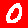
Digit: 0